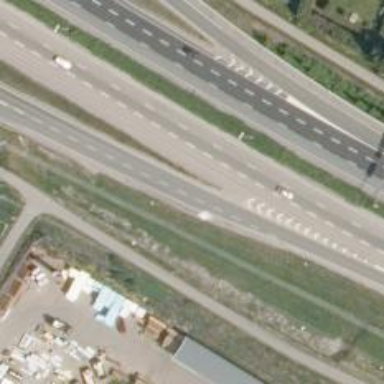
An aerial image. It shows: Asphalt trunk link road.